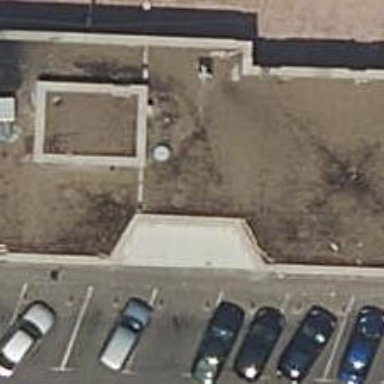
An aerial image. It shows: Café.